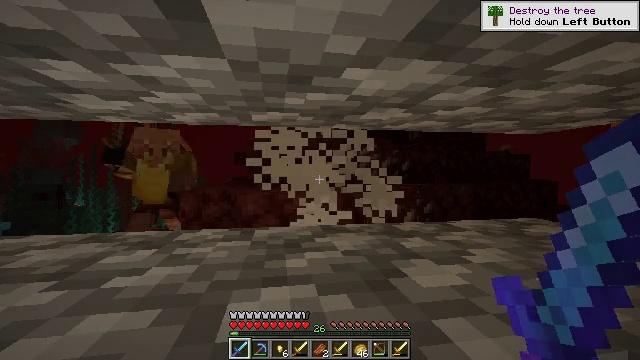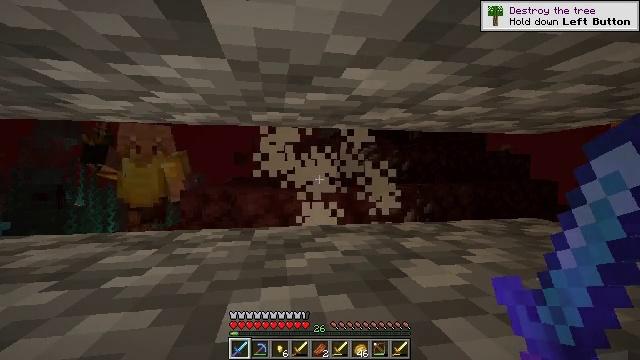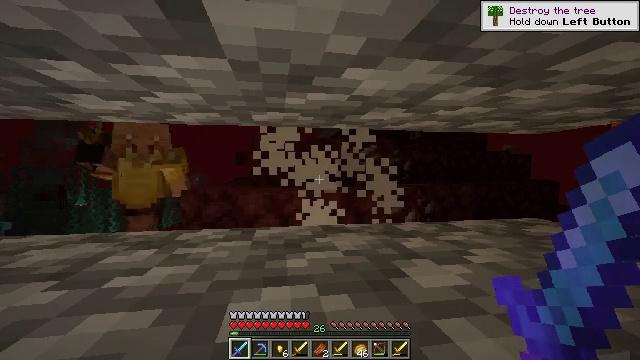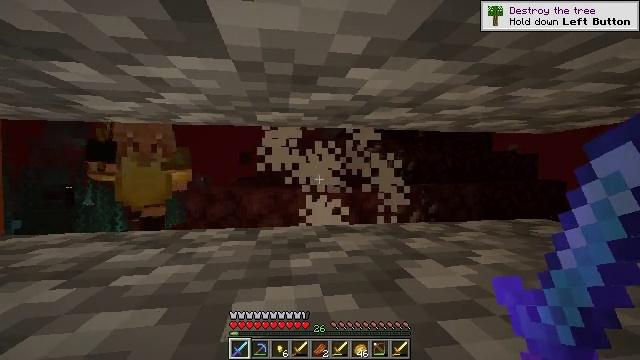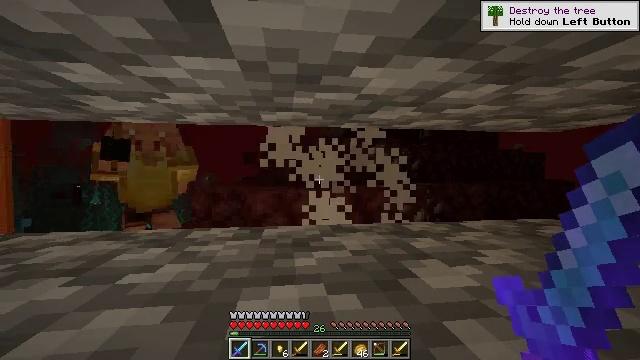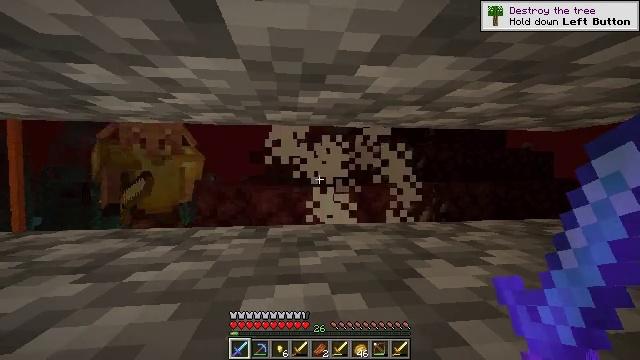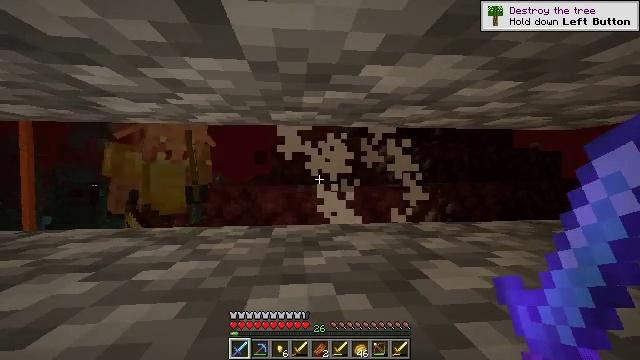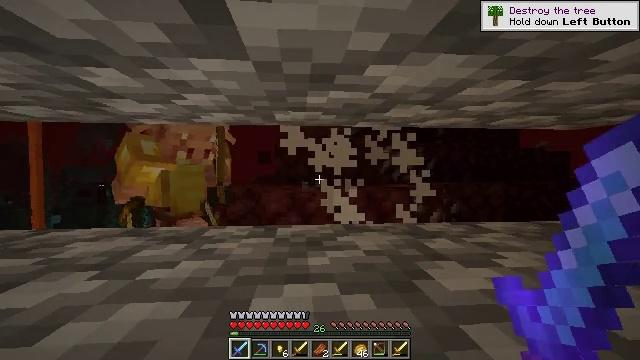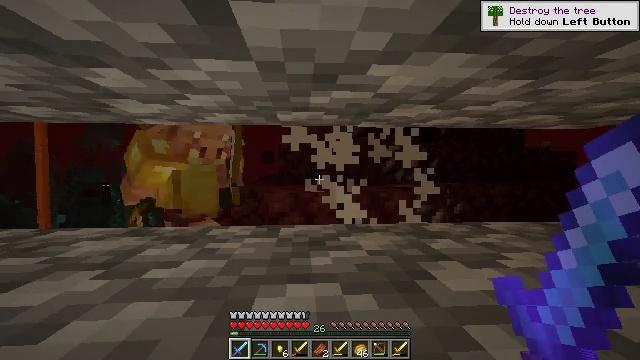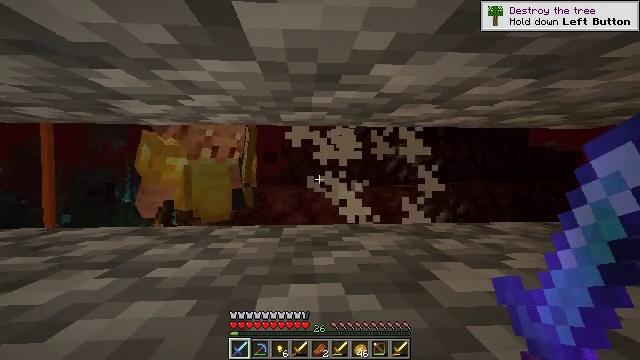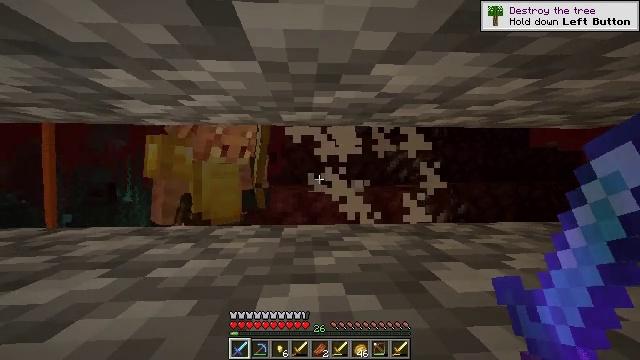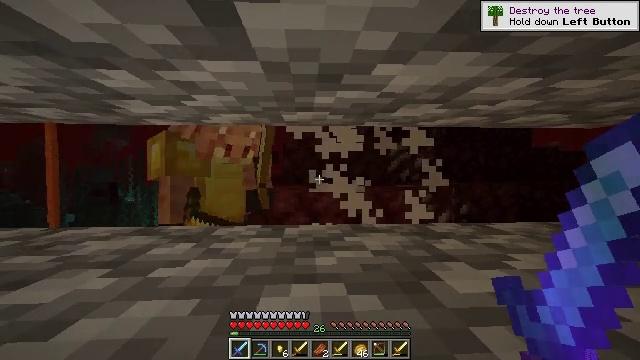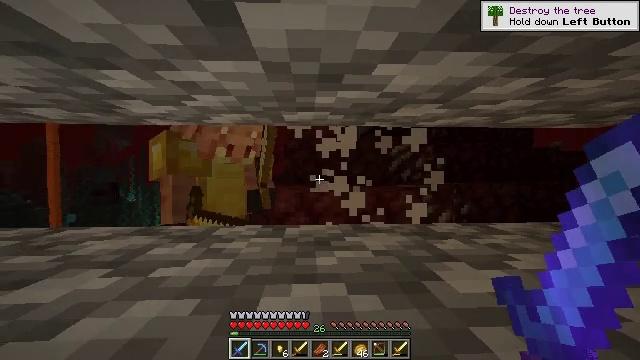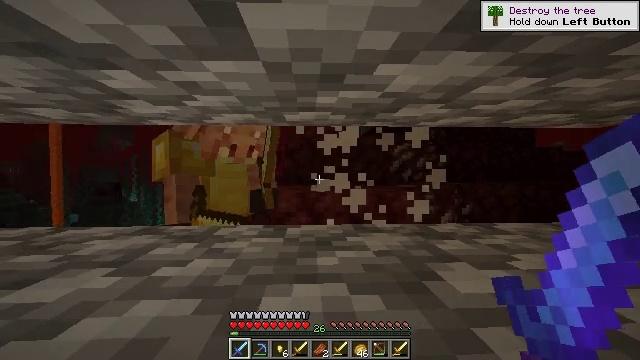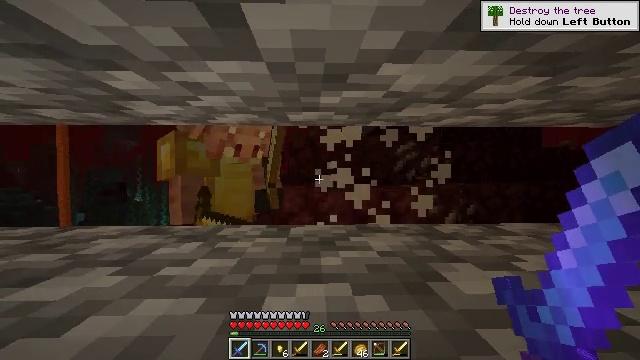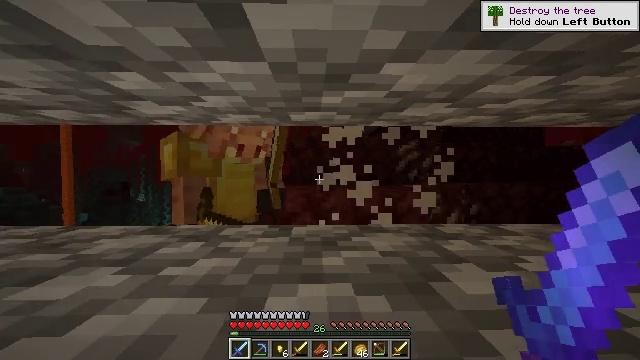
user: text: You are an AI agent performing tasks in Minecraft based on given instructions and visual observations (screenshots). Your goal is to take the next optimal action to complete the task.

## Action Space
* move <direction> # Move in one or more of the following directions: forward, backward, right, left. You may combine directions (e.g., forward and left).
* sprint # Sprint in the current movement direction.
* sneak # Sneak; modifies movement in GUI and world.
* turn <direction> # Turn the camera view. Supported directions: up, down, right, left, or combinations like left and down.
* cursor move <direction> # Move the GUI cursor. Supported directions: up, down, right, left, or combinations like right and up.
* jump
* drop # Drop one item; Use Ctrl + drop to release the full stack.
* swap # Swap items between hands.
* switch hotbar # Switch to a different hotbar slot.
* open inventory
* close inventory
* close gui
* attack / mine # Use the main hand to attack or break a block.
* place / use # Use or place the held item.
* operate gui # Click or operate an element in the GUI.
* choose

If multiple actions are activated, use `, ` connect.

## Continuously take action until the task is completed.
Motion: motion action
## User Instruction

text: Fight the piglin.
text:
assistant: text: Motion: no_op
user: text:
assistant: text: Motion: no_op
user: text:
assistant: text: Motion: no_op
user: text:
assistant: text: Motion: no_op
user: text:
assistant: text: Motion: turn left
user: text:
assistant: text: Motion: turn left
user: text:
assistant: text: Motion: no_op
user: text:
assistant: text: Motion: no_op
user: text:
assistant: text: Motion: no_op
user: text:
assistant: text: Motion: no_op
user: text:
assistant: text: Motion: no_op
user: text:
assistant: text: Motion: no_op
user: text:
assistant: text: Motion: no_op
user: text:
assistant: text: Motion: no_op
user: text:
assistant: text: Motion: no_op
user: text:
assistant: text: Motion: no_op
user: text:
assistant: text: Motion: turn left
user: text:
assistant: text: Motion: turn left
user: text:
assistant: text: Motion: turn left
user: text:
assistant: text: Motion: no_op
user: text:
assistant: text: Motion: attack / mine
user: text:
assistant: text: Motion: attack / mine
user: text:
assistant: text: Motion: attack / mine
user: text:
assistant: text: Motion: no_op
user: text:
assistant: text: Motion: no_op
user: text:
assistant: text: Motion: no_op
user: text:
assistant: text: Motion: no_op
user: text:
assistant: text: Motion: no_op
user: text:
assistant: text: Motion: no_op
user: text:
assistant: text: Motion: no_op